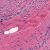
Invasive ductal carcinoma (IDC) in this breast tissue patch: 0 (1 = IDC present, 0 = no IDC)